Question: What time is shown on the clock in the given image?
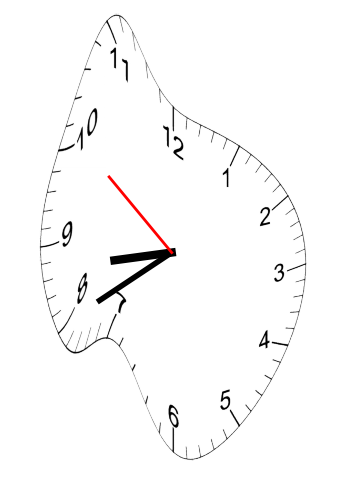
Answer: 08:39:51